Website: home-depot
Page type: billing-address
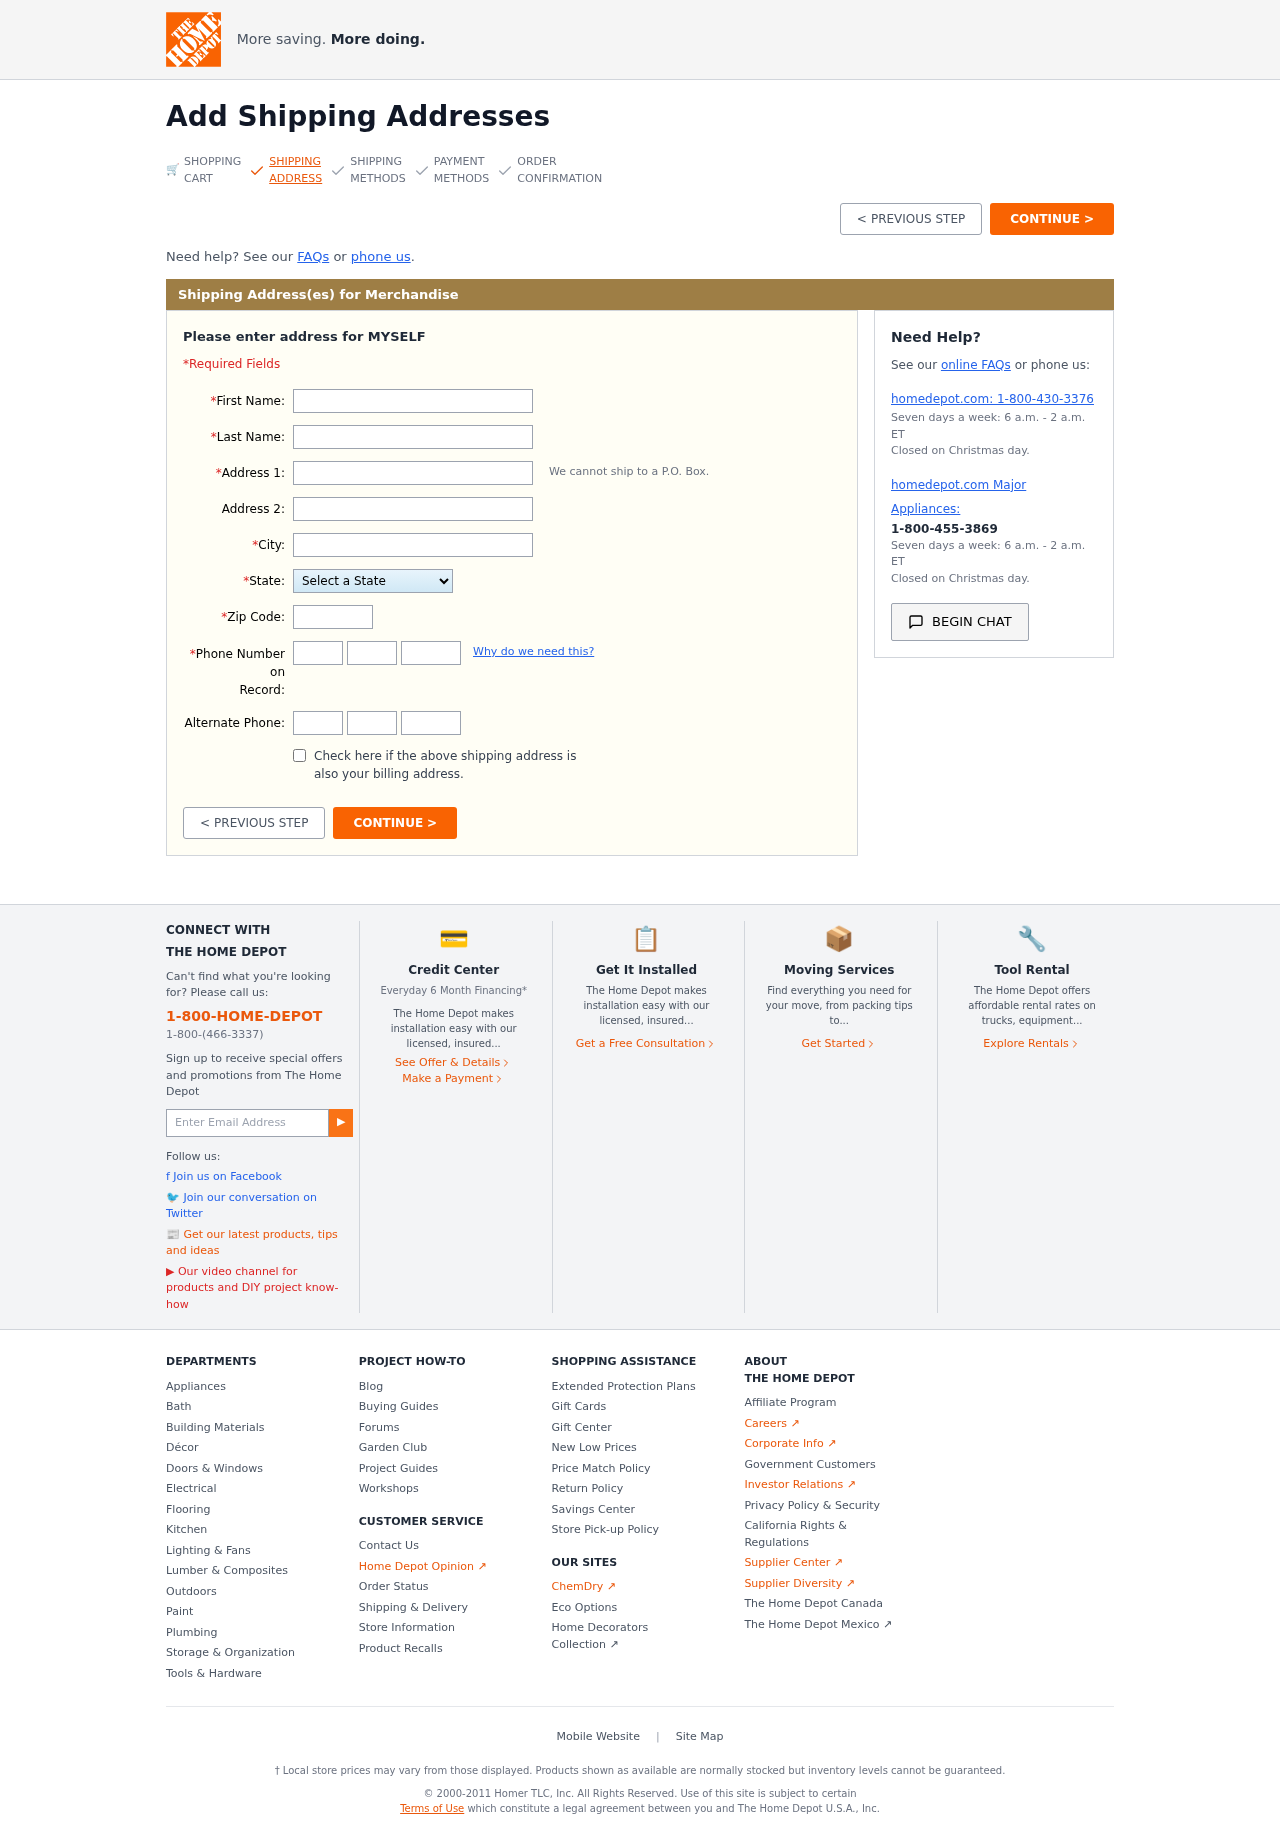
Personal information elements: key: PII_STATE
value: Virginia
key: PII_FIRSTNAME
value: Colleen
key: PII_LASTNAME
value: Cantu
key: PII_STREET
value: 55934 Tabitha Circles Suite 287
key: PII_CITY
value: Lake John
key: PII_POSTCODE
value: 74914
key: PII_PHONE_AREA
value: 709
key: PII_PHONE_PREFIX
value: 626
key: PII_PHONE_LINE
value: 6567